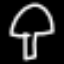
Label: mushroom